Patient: sex F, age 34
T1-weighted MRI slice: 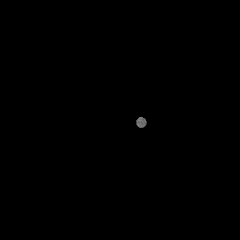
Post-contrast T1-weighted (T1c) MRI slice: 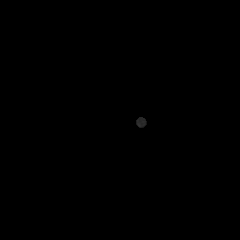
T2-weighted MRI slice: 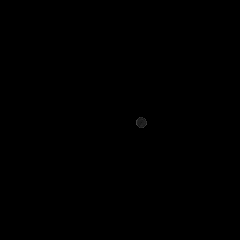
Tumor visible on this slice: no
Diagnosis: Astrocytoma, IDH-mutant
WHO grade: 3